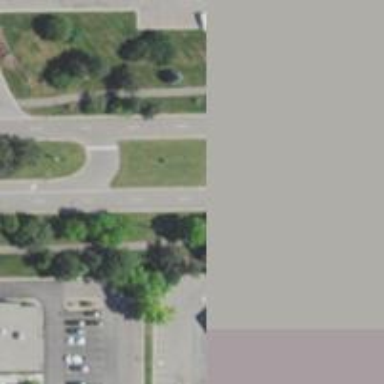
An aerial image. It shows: Asphalt road at the secondary link level.